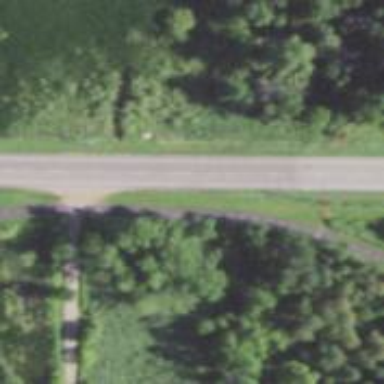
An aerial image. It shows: Asphalt cycleway.